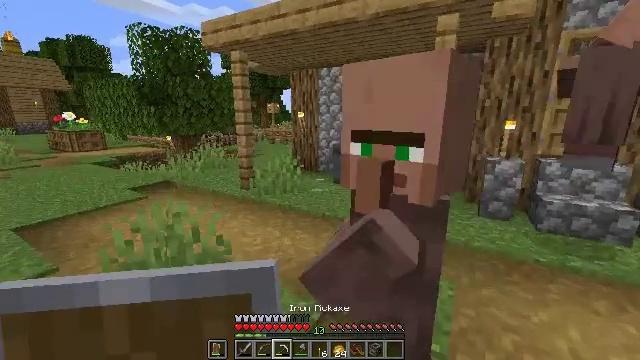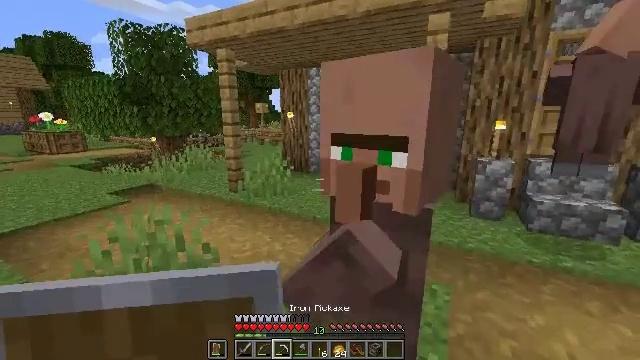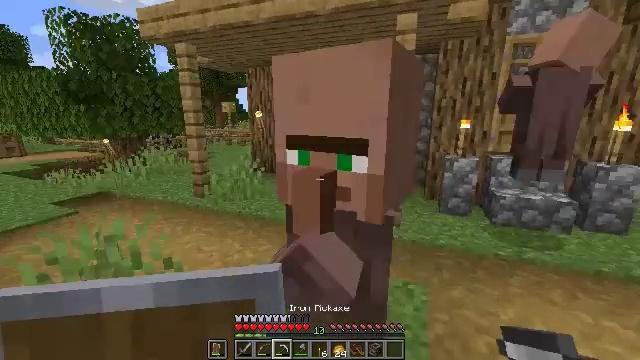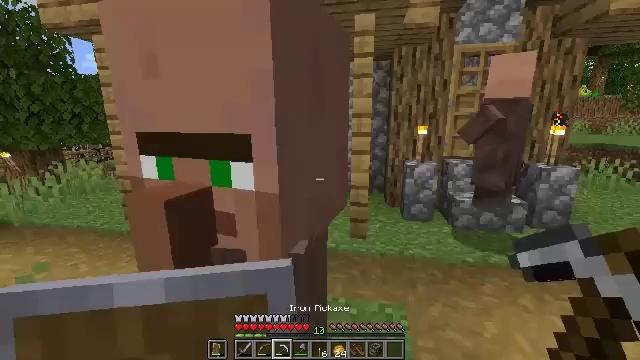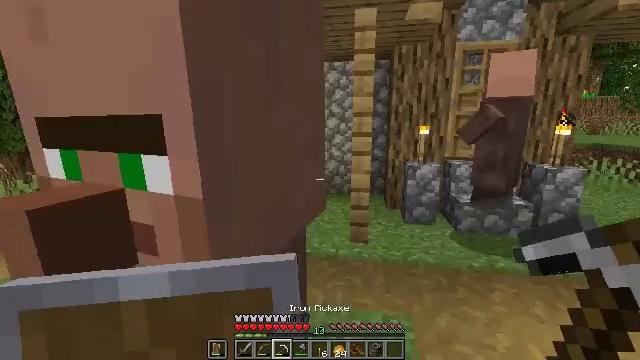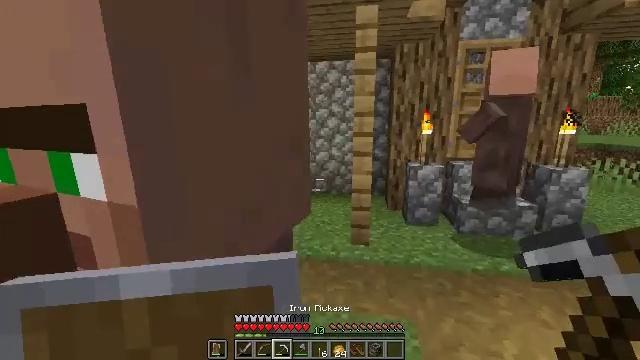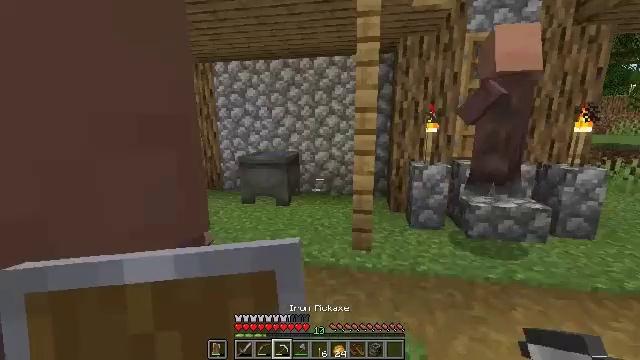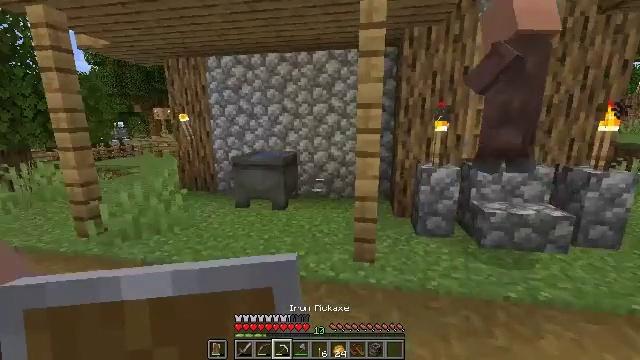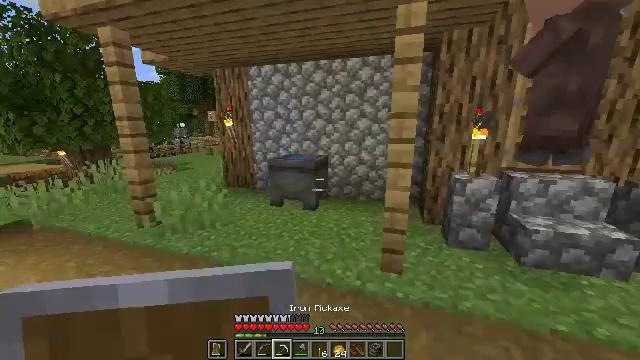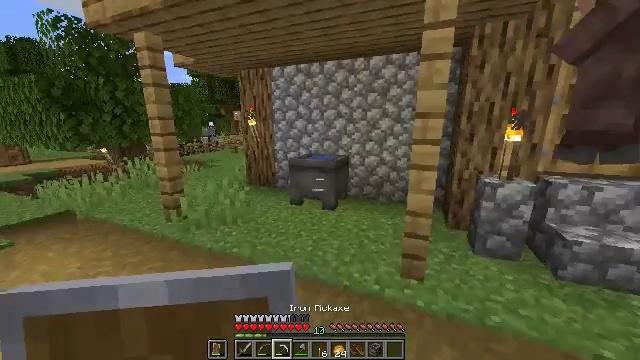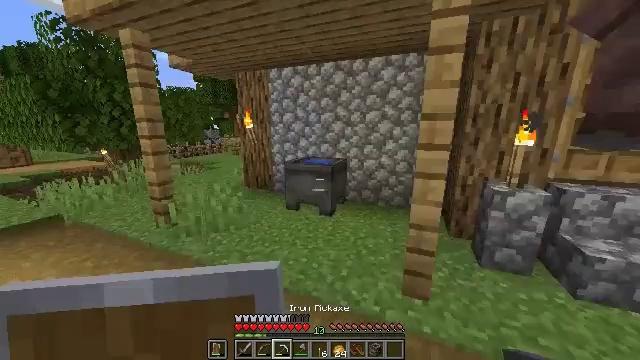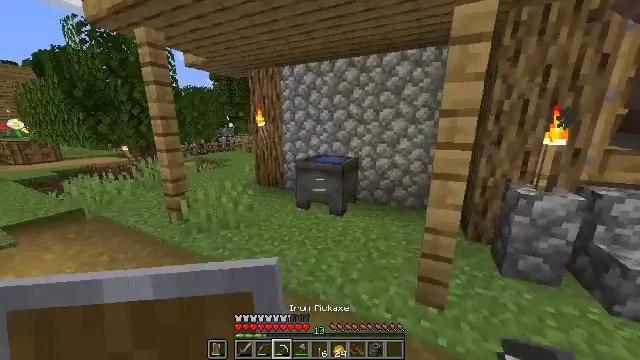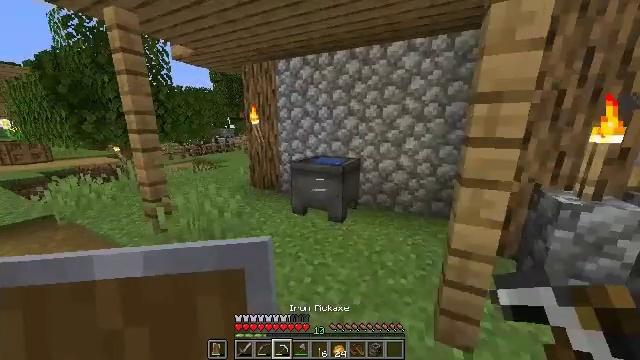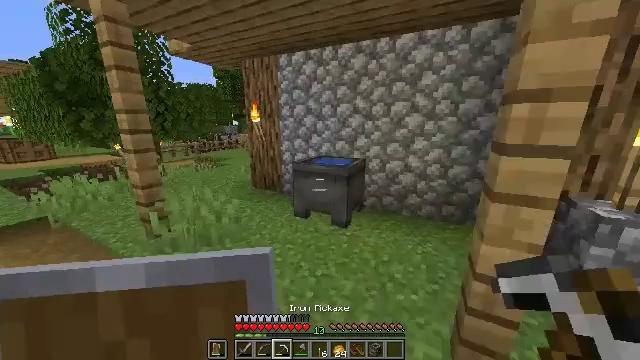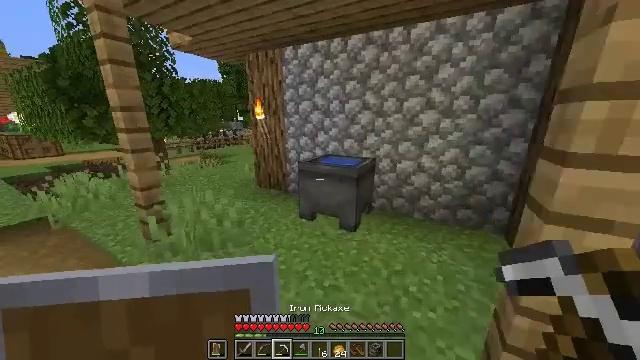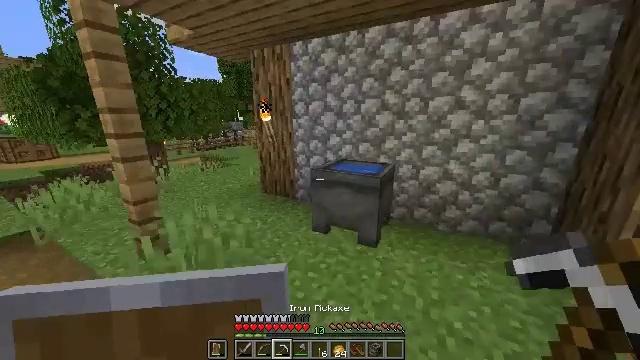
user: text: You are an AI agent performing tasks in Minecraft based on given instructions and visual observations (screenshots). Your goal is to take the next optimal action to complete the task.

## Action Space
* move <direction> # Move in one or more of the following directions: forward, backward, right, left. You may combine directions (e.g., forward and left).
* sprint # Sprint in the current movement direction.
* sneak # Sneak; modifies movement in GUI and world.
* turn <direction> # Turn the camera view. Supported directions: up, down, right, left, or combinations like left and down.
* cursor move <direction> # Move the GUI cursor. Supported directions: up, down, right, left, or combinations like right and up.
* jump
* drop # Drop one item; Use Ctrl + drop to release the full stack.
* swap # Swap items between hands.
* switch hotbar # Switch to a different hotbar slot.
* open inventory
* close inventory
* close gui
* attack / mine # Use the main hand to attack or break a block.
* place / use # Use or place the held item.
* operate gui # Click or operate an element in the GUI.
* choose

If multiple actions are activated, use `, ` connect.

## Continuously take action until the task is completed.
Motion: motion action
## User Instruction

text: Gather the cauldron for reuse.
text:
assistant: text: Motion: move forward, turn right
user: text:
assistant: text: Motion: move forward, turn right
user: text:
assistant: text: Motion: move forward, turn right and up
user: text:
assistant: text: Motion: move forward
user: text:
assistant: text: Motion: move forward
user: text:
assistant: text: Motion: move forward
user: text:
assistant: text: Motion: move forward, sprint
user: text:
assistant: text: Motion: move forward, sprint, turn left
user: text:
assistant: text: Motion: move forward, turn left
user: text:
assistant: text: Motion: move forward
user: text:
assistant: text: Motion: move forward, turn left
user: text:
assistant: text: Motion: move forward
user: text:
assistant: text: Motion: move forward
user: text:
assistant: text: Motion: move forward and move left, turn left and down
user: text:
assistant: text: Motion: move forward and move left
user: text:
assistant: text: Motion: move forward and move left, turn right and down
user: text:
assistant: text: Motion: move forward, turn right and down
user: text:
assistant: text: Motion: move forward, turn right and down
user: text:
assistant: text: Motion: move forward, turn down, attack / mine
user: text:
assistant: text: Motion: attack / mine
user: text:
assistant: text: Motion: attack / mine
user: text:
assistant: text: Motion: attack / mine
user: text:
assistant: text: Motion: attack / mine
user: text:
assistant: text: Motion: attack / mine
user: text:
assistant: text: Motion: attack / mine
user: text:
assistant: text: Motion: attack / mine
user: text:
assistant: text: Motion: attack / mine
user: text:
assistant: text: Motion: attack / mine
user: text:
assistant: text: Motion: attack / mine
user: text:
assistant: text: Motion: attack / mine